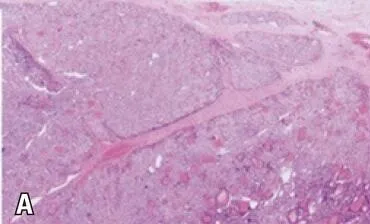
Histological sample of the papillary thyroid carcinoma in a multinodular developmental pattern (HEx40).
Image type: pathology (h&e)